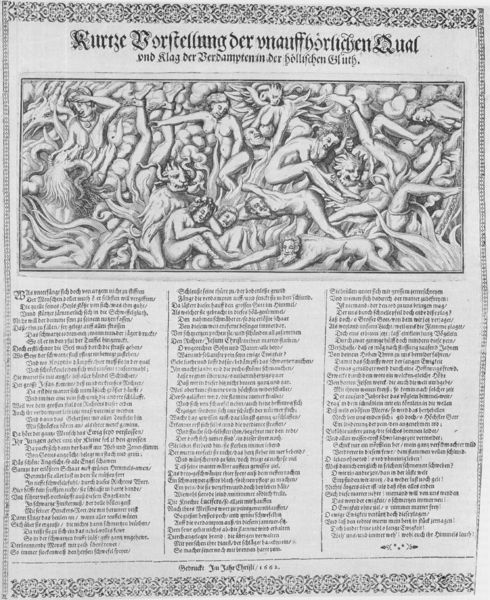
Titel: Kurtze Vorstellung der vnauffhörlichen Qual
Standort: Wolfenbüttel
Institution: Herzog August Bibliothek
Schlagwörter: feuer, flügel, körper, mann, nackt, weiß, frauen, menschen, frau, männer, schwarz, zeichnung, leute, muster, ornament, bart, gedränge, arme, rahmen, tod, bild, haare, blatt, borte, höle, kinder, beine, holzschnitt, schrift, liegen, hitze, grafik, graphik, spalten, vorstellung, figuren, angst, unruhe, bordüre, deutsch, nackte, leiber, buch, flammen, druck, druckgraphik, schwarz weiss, druckgrafik, titel, seite, illustration, text, zeitung, buchstaben, durcheinander, überschrift, dämon, buchdruck, buchseite, löwen, fegefeuer, hölle, leiden, qual, teufel, verdammnis, verdammte, mythos, sage, schlangen, hörner, emblem, kupferstich, sünde, jenseits, mythen, unwesen, ungeheuer, satan, flugblatt, altdeutsch, klagen, dämonen, ewigkeit, traktat, bil, einblattdruck, gegenreformation, reformation, folter, fuer, seriendruck, kurze, kopfüber, feuerzungen, bildtext, höllenfeuer, qualen, schwazr, gewühl, hohle, dämone, gerange, ängste, vorhölle, buchdruckk, 1562, inshcrift, kurze vorstellung, mäaander, sämonen, unaufhörlich, 1663, mrndvhrn, unaufhörlichen, höllisch, höllischen, spaltig, mehrspaltig